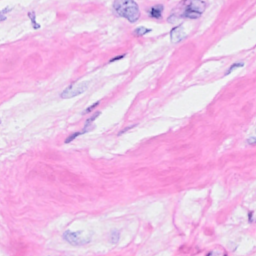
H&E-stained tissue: Breast